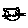
Label: cat